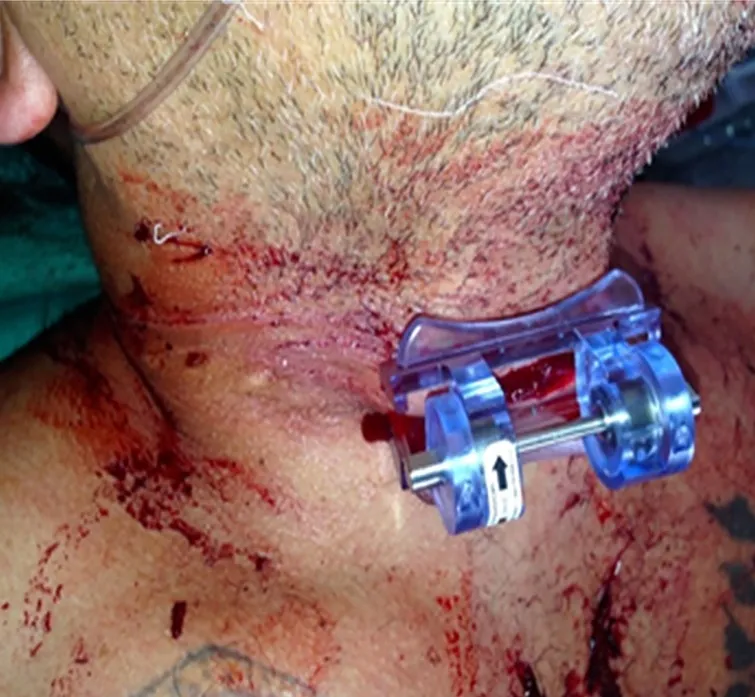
Case 3: iTClamp neck application following a self-inflicted injury Post iTClamp application to the neck following a series of self-inflicted injuries. No issues of airway management were reported.
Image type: medical_photograph (other_medical_photograph)